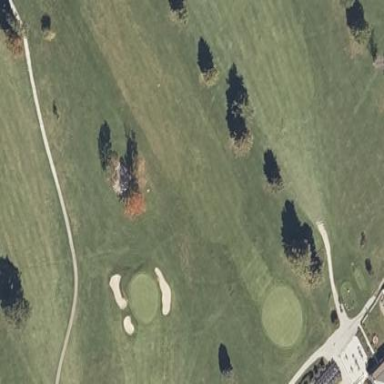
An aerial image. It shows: Golf fairway surrounded by grass.